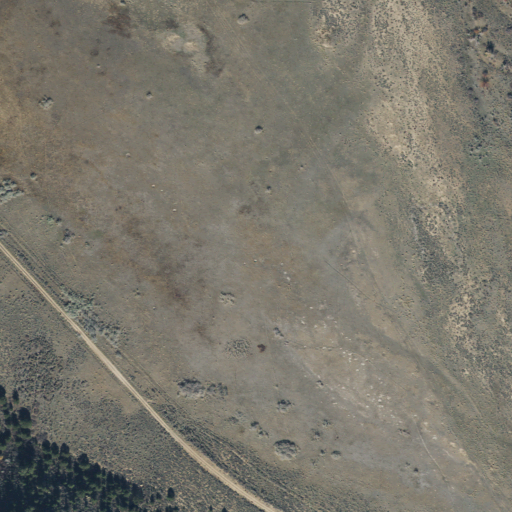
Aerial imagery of plain(s) in Utah named Sadies Flat containing shrub, open development, evergreen forest, and woody wetlands